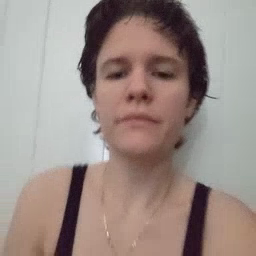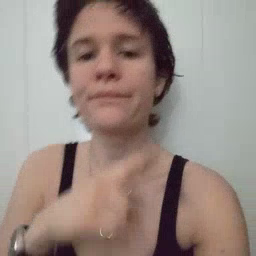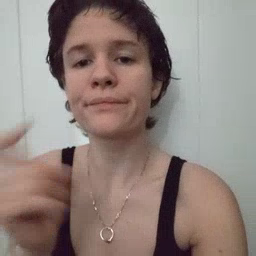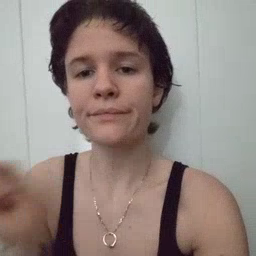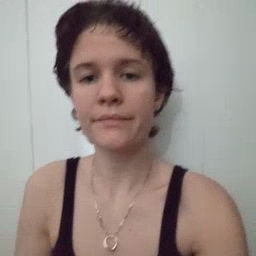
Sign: dryer